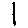
Label: line